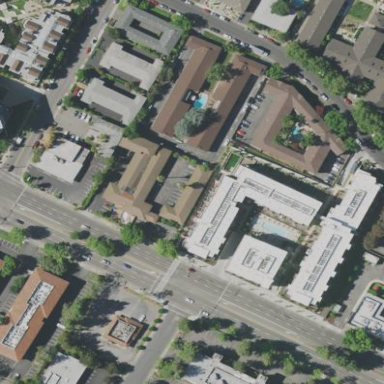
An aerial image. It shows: Hotel.